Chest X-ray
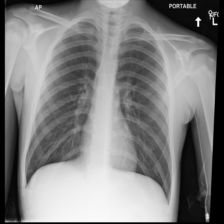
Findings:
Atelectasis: negative
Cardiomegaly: negative
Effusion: negative
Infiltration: negative
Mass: negative
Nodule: negative
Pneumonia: negative
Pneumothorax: negative
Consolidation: negative
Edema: negative
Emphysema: negative
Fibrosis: negative
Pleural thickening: negative
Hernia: negative